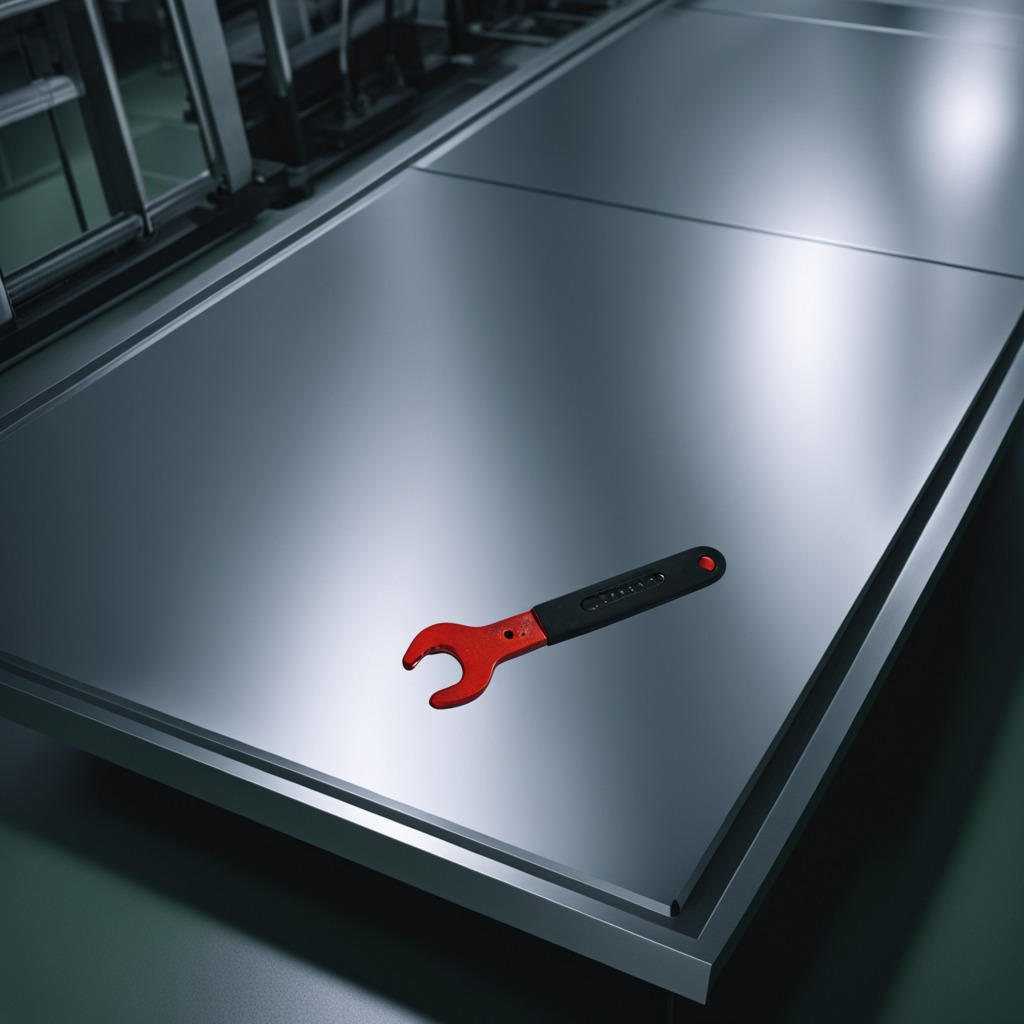
An wrench lies on the metal table in a machine shop under fluorescent lights.